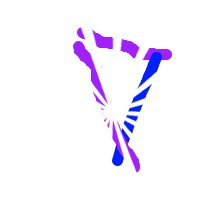
Shape: triangle